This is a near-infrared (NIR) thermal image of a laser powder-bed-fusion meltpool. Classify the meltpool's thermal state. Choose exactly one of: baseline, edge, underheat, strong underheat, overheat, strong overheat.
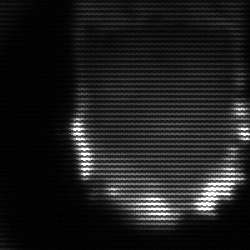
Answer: baseline